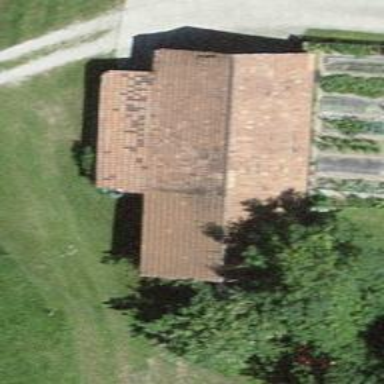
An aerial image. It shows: Barn.